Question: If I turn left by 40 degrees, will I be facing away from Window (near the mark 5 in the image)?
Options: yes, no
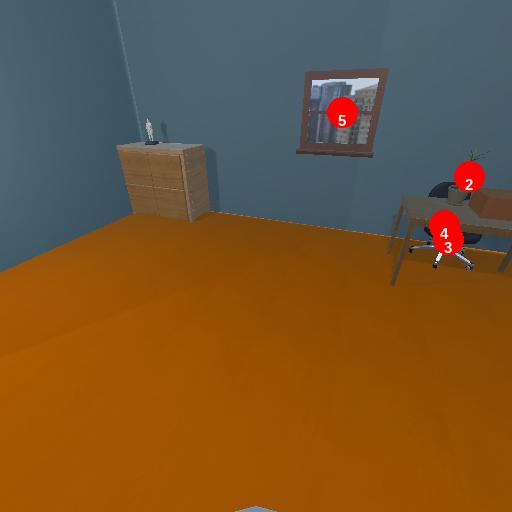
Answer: yes